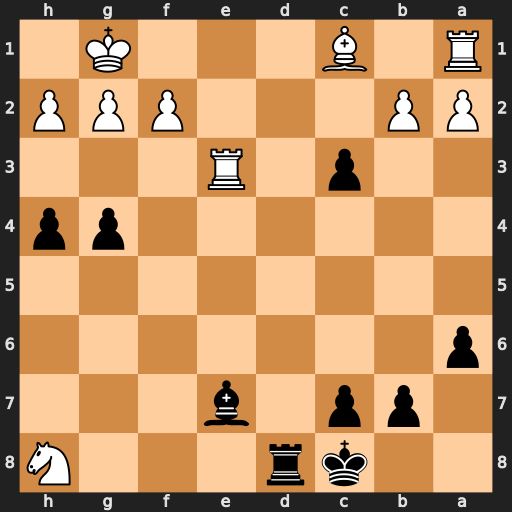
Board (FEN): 2kr3N/1pp1b3/p7/8/6pp/2p1R3/PP3PPP/R1B3K1
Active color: b
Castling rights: -
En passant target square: -
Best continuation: Rd1+ Re1 Rxe1#